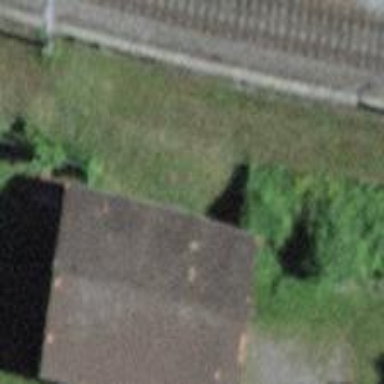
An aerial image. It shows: Shed building.